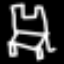
Label: chair